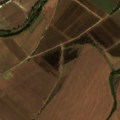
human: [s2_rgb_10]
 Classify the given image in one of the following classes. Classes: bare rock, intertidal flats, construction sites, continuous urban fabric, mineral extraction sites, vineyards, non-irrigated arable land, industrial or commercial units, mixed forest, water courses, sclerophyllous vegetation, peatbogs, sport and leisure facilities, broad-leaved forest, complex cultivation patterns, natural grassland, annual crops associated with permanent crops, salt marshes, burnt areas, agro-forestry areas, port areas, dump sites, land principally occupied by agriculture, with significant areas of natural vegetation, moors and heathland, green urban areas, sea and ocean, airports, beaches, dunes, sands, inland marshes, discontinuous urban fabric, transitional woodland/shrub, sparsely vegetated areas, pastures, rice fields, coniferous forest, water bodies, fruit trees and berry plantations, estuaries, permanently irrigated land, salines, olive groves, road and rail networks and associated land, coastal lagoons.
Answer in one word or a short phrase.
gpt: permanently irrigated land, rice fields, broad-leaved forest